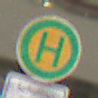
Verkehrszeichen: Haltestelle
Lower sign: ZeitangabenMitBeschraenkungAufWochentage5
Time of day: Midday
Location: Roofed (Urban)
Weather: Overcast
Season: NotSpecified
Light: Artificial